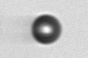
Label: bead